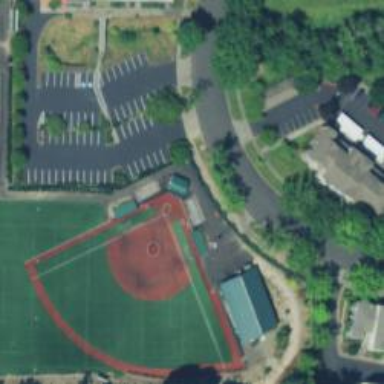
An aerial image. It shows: Softball pitch with artificial turf surface for leisure land.